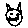
Label: cat